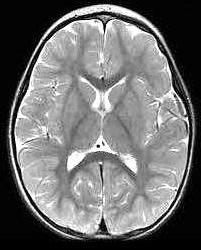
Label: notumor